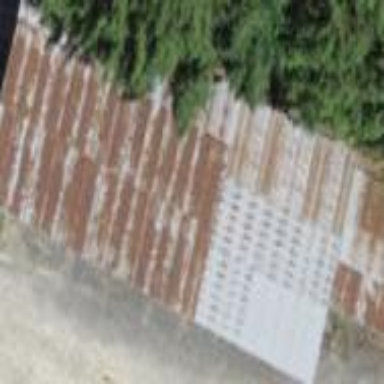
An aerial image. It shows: Rural barn.